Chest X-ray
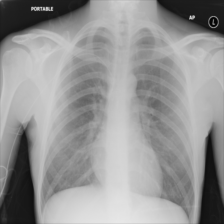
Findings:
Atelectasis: negative
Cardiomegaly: negative
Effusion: negative
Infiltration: negative
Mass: negative
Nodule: negative
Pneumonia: negative
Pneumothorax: negative
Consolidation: negative
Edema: negative
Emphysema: negative
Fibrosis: negative
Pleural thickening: negative
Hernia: negative